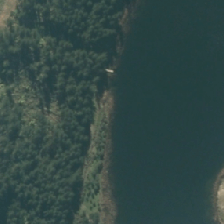
Land cover: lake_pond